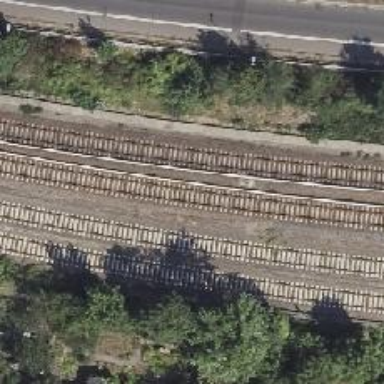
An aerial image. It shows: Solitary milestone along the railway.